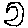
Label: moon